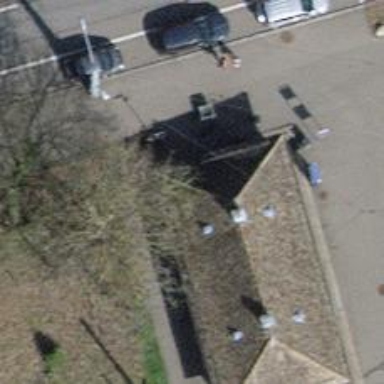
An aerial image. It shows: Toilets are available here.